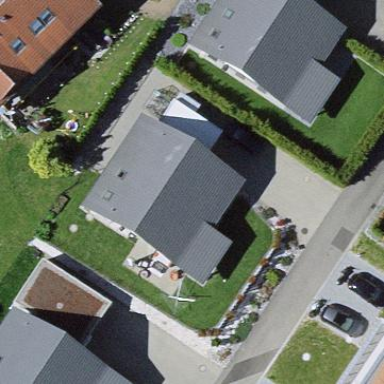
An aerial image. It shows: Simple house.